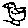
Label: bird